Question: Here's my MySQL Table

When I carry out the following query : SELECT MAX( Animal_ID ) FROM info_table
I get "9"
Shouldn't it be 10 ?
How can I resolve the error ?
Thanks!
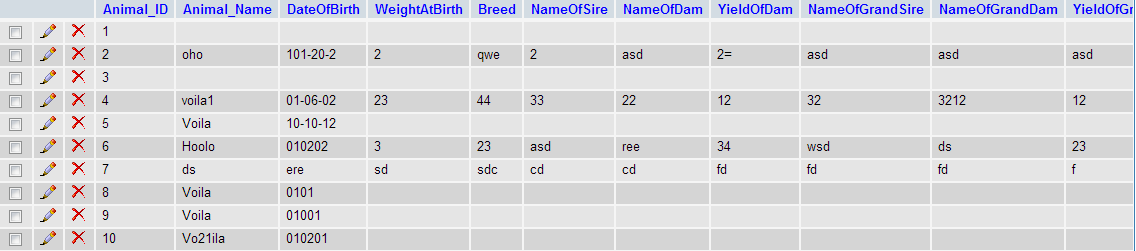
Answer: My guess is that 'animal_id' is being stored as a character field rather than as a numeric field. If you want the numeric max, try this:
'''
select max(animal_id + 0)
from info_table
'''
When you add two values together in MySQL and one is a character string, then the initial numeric characters (if any) are converted to a number.